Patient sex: M
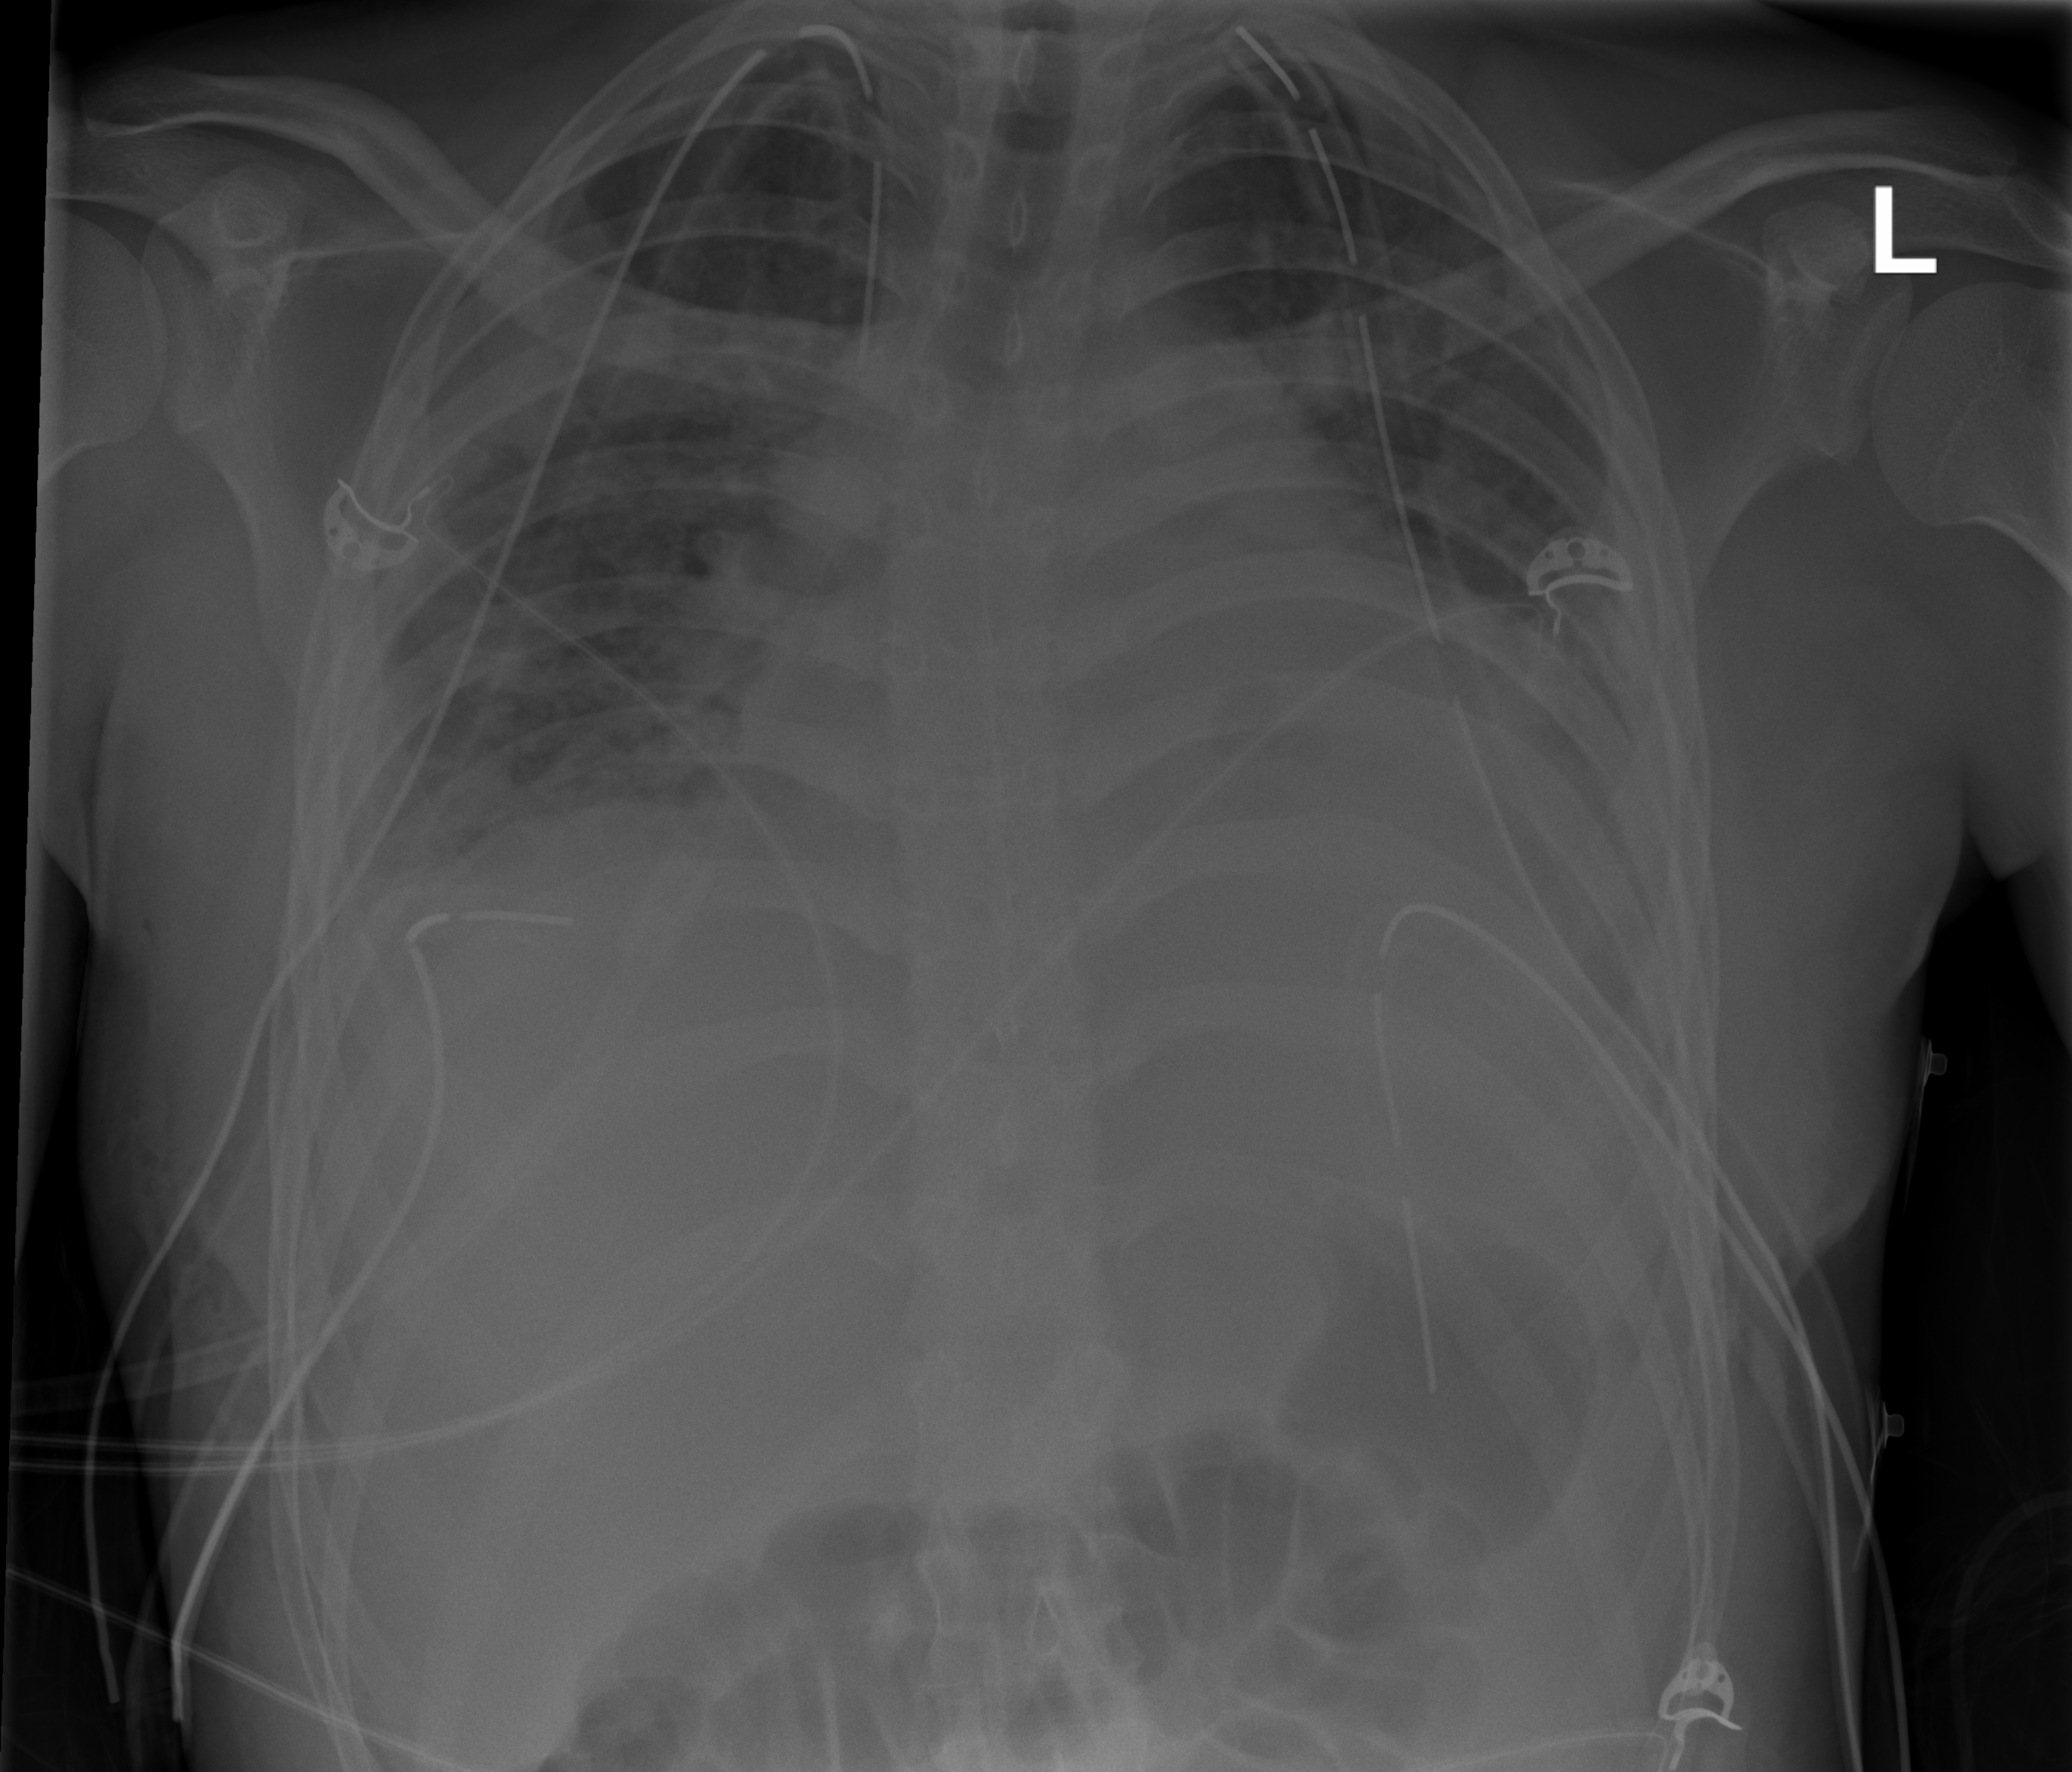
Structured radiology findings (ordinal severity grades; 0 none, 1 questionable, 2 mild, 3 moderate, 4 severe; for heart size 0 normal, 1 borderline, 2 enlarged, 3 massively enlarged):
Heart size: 2
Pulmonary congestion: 2
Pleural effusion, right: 2
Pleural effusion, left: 2
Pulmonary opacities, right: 2
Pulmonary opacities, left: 2
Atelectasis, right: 2
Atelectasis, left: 2